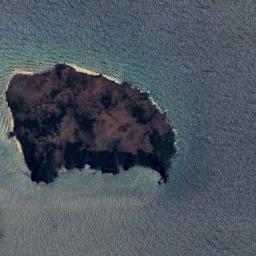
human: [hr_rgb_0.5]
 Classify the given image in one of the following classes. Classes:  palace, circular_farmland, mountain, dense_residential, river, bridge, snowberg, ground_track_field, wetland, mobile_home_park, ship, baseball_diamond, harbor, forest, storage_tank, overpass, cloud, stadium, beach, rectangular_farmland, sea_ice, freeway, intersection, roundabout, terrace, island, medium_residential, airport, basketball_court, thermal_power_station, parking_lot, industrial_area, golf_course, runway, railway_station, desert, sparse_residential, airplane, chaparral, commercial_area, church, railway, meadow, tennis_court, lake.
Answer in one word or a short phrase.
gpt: island